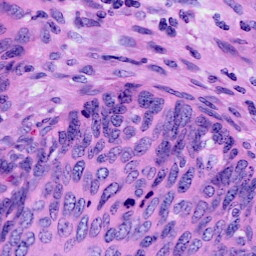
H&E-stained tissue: Cervix